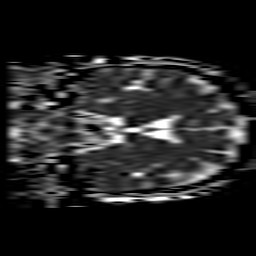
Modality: ADC
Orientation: coronal
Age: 67
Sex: female
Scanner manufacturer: philips
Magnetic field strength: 3 T
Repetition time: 3.465 s
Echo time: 0.076 s